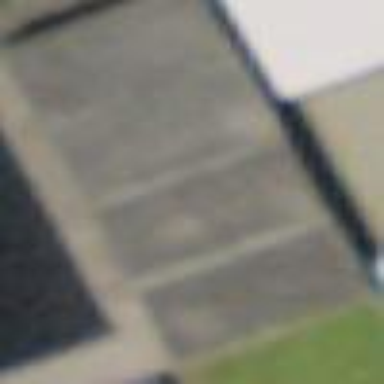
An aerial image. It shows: Group of garages.